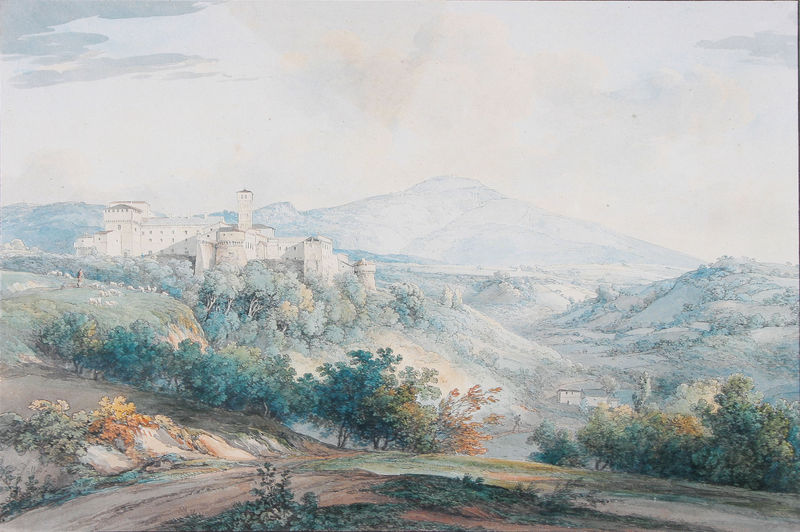
Titel: Ansicht von Grottaferrata gegen den Monte Cavo
Künstler: Johann Georg von Dillis
Standort: München
Institution: Bayerische Verwaltung der staatlichen Schlösser, Gärten und Seen
Schlagwörter: baum, berg, blau, blätter, felsen, gemälde, himmel, laub, mann, schatten, weiß, wolken, aquarell, bäume, fluss, grün, landschaft, menschen, ocker, see, stadt, äste, braun, fenster, grau, hell, hintergrund, licht, männer, orange, pastell, strasse, türkis, zeichnung, anlage, gebäude, gras, haus, rot, schleier, schloss, weg, wiese, wolke, beige, stein, steine, erde, feld, felder, häuser, hügel, natur, wind, zweige, busch, büsche, gebüsch, gewässer, pfad, sonne, sträucher, wege, pflanzen, tal, wald, anhöhe, turm, hellblau, umrisse, biegung, italien, perspektive, abhang, berge, fels, gebirge, gipfel, dorf, mauer, bergkette, dunst, graphik, nebel, herde, berglandschaft, bauernhof, herbst, romantik, zinnen, panorama, schaf, burg, weiden, kloster, türme, erdboden, festung, kreuzung, wälder, gefälle, koloriert, kurve, landschaftsbild, verschwommen, verwischt, lanschaft, flusstal, spätsommer, busche, gebirgslandschaft, mild, schafe, hirte, schäfer, ziege, ziegen, wachturm, weinberge, stracuh, büchse, hirt, frühherbst, montecassino, nebeö, scjloss, pastelltöne, brge, grafschaft, tal4, laub#